Question: Consider the following very simple unit:
'''
unit Unit1;
interface
uses
Windows, Classes, Controls, Forms, ComCtrls;
type
TForm1 = class(TForm)
TreeView1: TTreeView;
procedure FormCreate(Sender: TObject);
end;
var
Form1: TForm1;
implementation
{$R *.dfm}
const
SLongString = 'blah blah blah blah blah blah blah blah blah blah blah blah blah blah blah blah';
procedure TForm1.FormCreate(Sender: TObject);
var
Node: TTreeNode;
begin
TreeView1.Width := 200;
Node := TreeView1.Items.Add(nil, SLongString);
Node.Text := 'blah';
end;
end.
'''
'''
object Form1: TForm1
ClientHeight = 137
ClientWidth = 216
OnCreate = FormCreate
PixelsPerInch = 96
TextHeight = 13
object TreeView1: TTreeView
Left = 8
Top = 8
Width = 198
Height = 121
end
end
'''
Add this to a VCL Forms app and run. The result looks like this:

I would like for the horizontal scroll bar not to be showing. How can I achieve this?
Now I realise that I could remove the line of code that assigns the very long string. But this is a cut-down program for the purpose of my question. In <URL> and I want the scroll bars to show if they are needed, and not show if they are not needed.
I know about the <URL> style but I can't use that. Sometimes the tree view contains text that is wider than the available space. And sometimes not.
I also want to use 'TTreeView' and do not want to use virtual tree view. Not that I have anything against virtual tree view, just that my app is currently using 'TTreeView'.
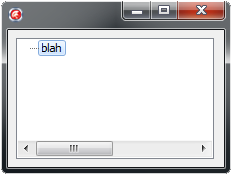
Answer: Very simple, use 'TreeView1.Items.BeginUpdate/EndUpdate' methods and the scrollbar will be calculated accordingly.
like this:
'''
...
TreeView1.Items.BeginUpdate;
// change your nodes here
TreeView1.Items.EndUpdate
'''